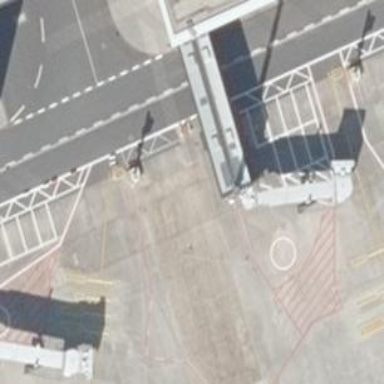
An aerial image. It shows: Airport gate.